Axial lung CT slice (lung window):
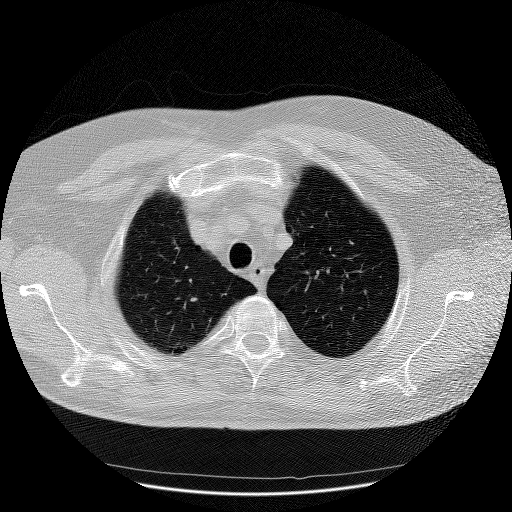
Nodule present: no